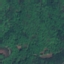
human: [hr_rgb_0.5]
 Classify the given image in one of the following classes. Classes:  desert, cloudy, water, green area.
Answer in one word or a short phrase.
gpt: green area